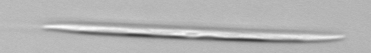
Label: Pseudo-nitzschia